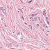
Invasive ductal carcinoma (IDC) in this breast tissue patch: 0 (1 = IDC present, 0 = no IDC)